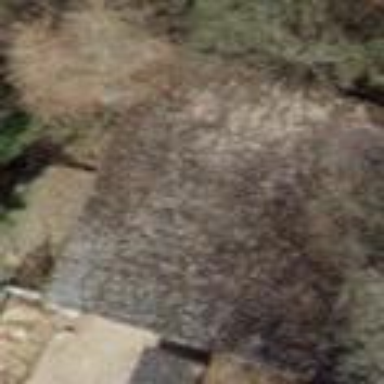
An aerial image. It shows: Shed building.